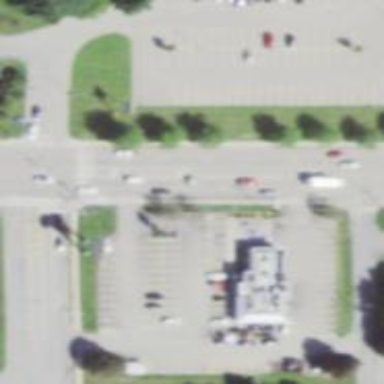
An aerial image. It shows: Parking space.